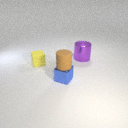
large purple metal cylinder to the right of small blue metal cube